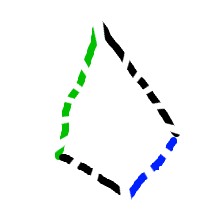
Shape: kite